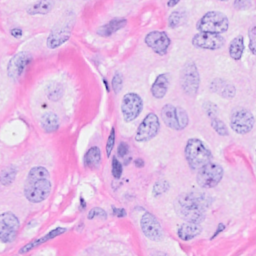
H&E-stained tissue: Breast